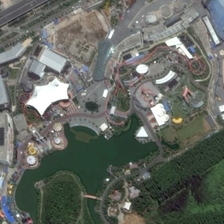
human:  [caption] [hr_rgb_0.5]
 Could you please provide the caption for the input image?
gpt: the lake is surrounded by many thick trees .

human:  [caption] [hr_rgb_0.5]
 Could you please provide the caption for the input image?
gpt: the resident areas besides the dark green trees .

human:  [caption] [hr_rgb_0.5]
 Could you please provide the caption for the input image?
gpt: a park with many buildings and a pond is near many green trees .

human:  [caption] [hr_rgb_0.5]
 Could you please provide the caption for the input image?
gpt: a park with many buildings and a pond is near many green trees .

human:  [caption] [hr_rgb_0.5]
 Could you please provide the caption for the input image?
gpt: the lake is surrounded by many thick trees .